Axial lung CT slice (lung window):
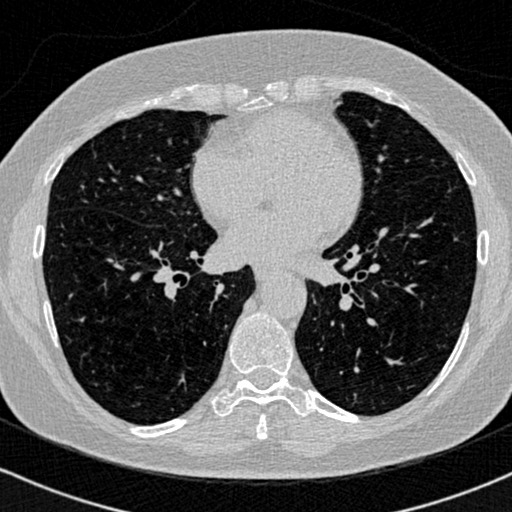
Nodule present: no